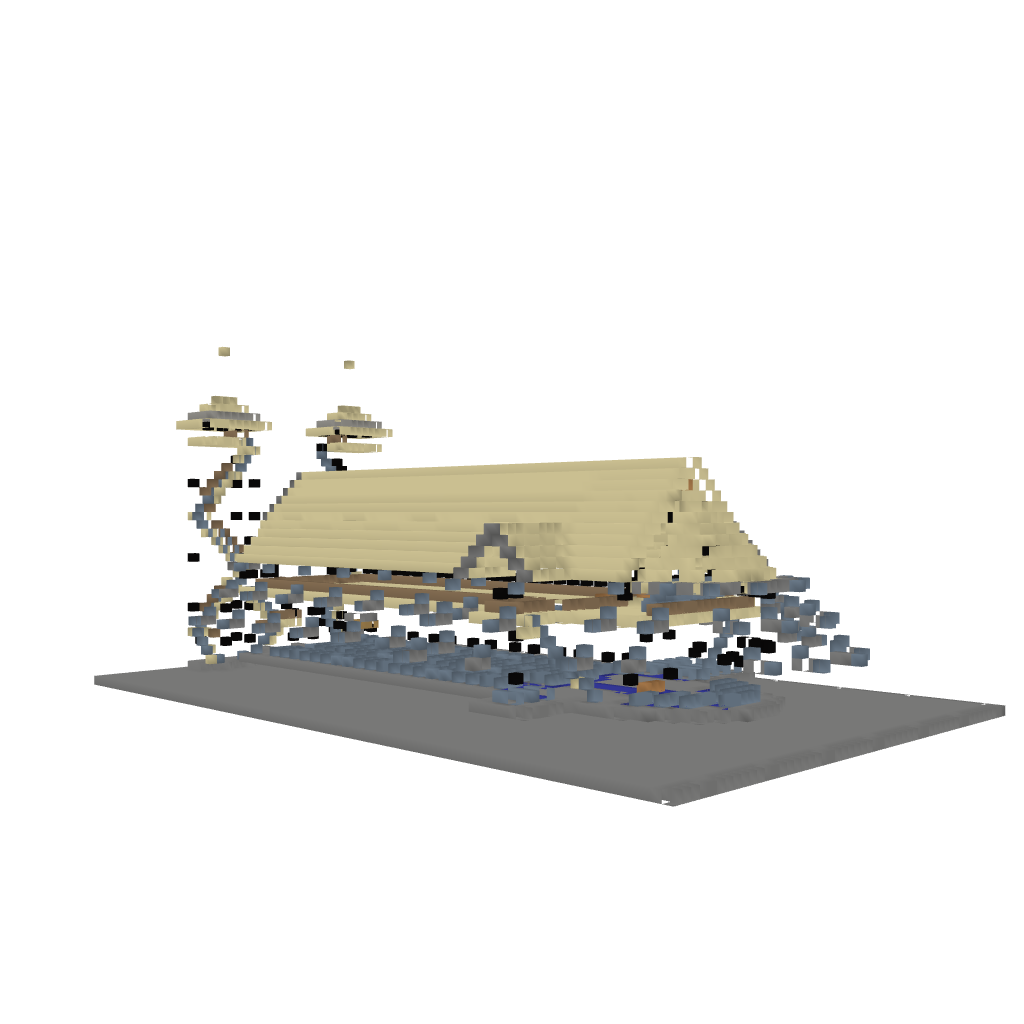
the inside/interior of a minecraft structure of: cathedral